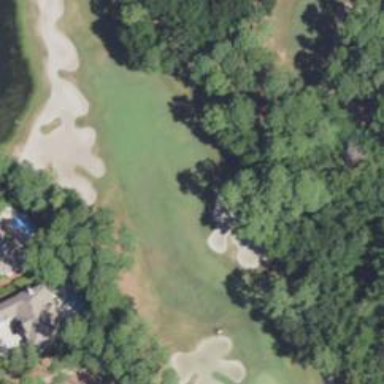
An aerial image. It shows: Golf hole.